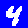
Digit: 4